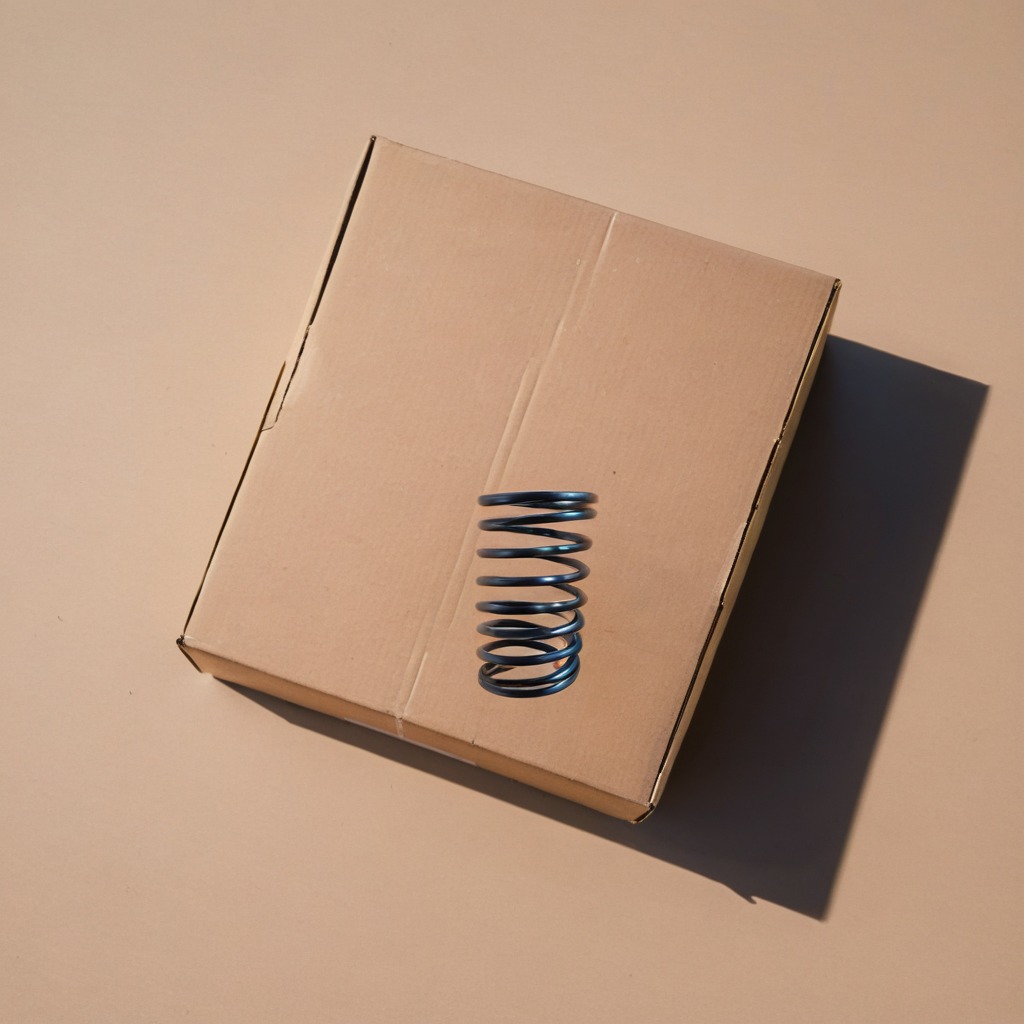
A coiled metal spring is lying on the cardboard box surface.